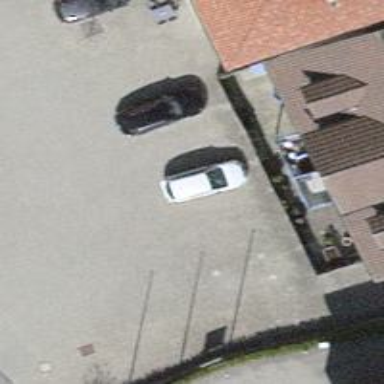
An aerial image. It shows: Parking area.